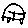
Label: car